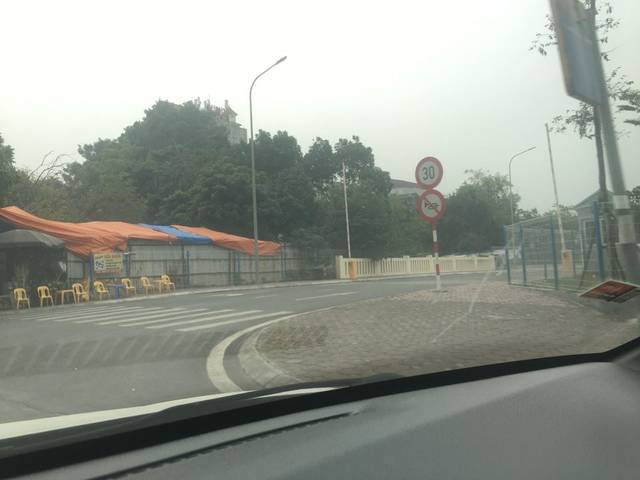
Region: Vietnam
Coordinates: 20.995, 105.778